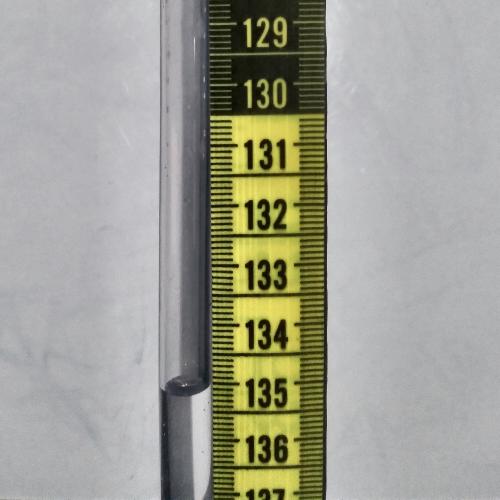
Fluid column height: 135.1 cm